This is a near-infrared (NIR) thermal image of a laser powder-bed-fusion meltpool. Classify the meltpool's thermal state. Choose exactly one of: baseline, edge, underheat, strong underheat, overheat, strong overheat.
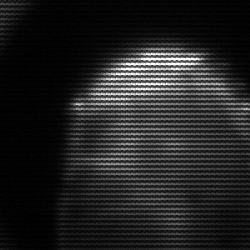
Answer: edge